Interaction volume radius: 5 \u00c5
Interaction volume height: 20 \u00c5
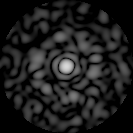
Disorder parameter: 0.8822